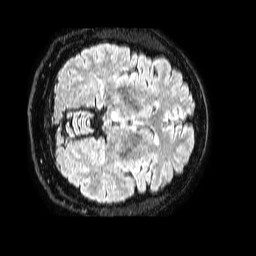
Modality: FLAIR
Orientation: axial
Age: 42
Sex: male
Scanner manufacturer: philips
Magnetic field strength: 1.5 T
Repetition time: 4.8 s
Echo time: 0.3 s